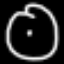
Label: clock